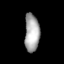
Tissue: lung
Cell type: Myeloid cells
Senescence score: 0.8039
Nuclear area (px): 553
Mean DAPI intensity: 167.394